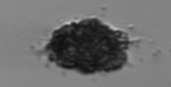
Label: Dictyocha